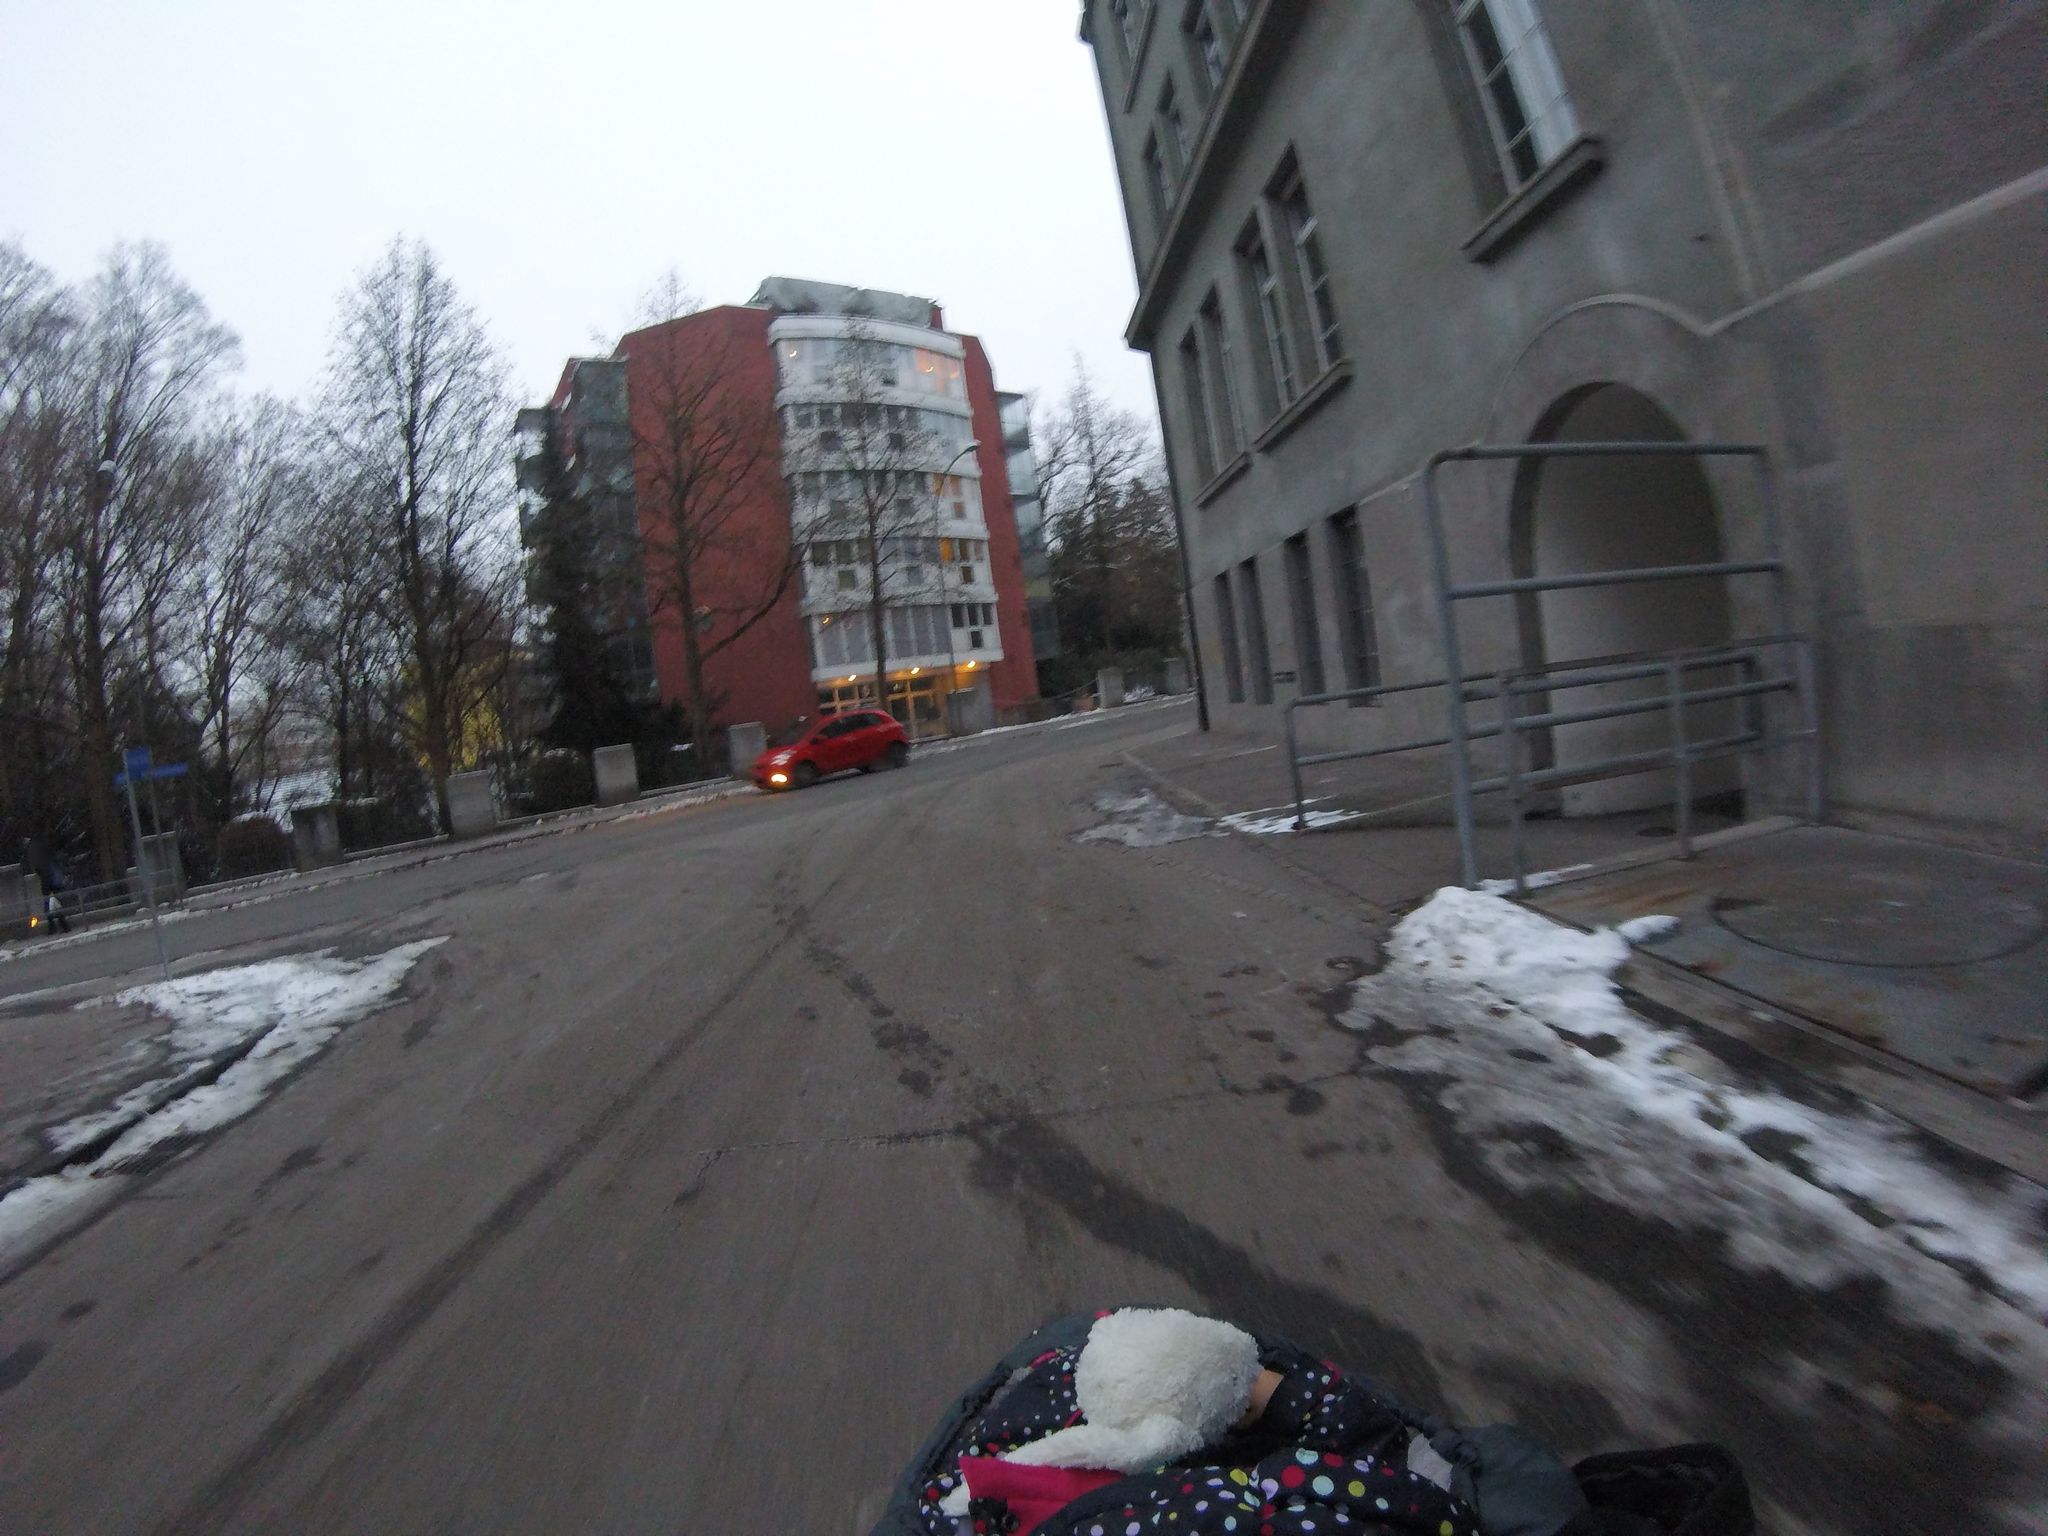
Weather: snowy
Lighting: day
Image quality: slightly poor
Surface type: driving surface
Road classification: residential
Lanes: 1
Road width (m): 2
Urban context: urban centre
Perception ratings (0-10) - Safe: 2.85, Lively: 5.74, Beautiful: 3.15, Boring: 4.09, Depressing: 3.04, Wealthy: 4.36